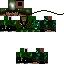
A male human skin with dark skin, wearing brown long hair dressed in a green suit and black pants, featuring a closed mouth.